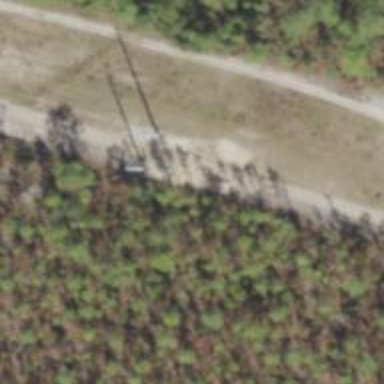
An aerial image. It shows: Power pole.